Question: I am building a membership website where one can become a member of paying a sign up fee for a limited time. So there is no monthly fee. I have set monthly fee as $0 / month in woocommerce subscriptions.
But the problem is that $0/ month for x months shows in checkout page which is just un-necessary information I just want to display signup fee and no monthly recurring amount.

What would be best way to do this?
Ahmar
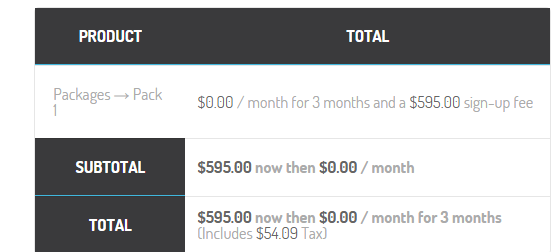
Answer: Here is what worked for me in functions.php:
'''
function my_example_filter( $include, $product ) {
$mynewarray = array(
'tax_calculation' => false,
'subscription_price' => true,
'subscription_period' => true,
'subscription_length' => false,
'sign_up_fee' => false,
'trial_length' => false
);
return $mynewarray;
}
'''
This only leaves in the price and the period.
'''
add_filter( 'woocommerce_subscriptions_product_price_string_inclusions', 'my_example_filter', 10, 2);
'''